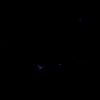
Label: space